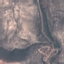
Land use / land cover class: HerbaceousVegetation